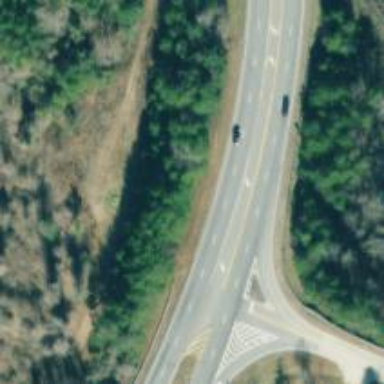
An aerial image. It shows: Trunk link highway.